Interaction volume radius: 5 \u00c5
Interaction volume height: 10 \u00c5
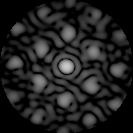
Disorder parameter: 0.5084